Question: I am trying to using Axios function to upload an image to .
What I did is as following:
1. I created a storage account in Azure, then I Add CORS rule as following: CORS rule
2. I created a Blob with name user-pic.
3. I use Axios to make the request for me
'''
function upload(formData) {
//get the current date
var currentdate = new Date();
var Curr_date = currentdate.getDay + '-' + currentdate.getMonth + '-' + currentdate.getFullYear;
//Here I am trying to convert the image to binary encoding.
var data = btoa(formData);
//The image Url, [ below there is an example from where I take this url ].
const url = "https://XXXXXXX.blob.core.windows.net/XXXXXXXXXXXX";
//Headers are required for me, do I need to add all Headers in my code also in CORS of the storage account?
axios.put(url, data {
headers: {
"Access-Control-Allow-Origin" : "*",
'Access-Control-Allow-Methods': 'GET, POST, PATCH, PUT, DELETE, OPTIONS',
"Access-Control-Allow-Headers": "Origin, Content-Type, x-ms-*",
"Content-Type": "image/png",
"Content-Length": data.length, //here I am trying to get the size of image.
"x-ms-date": Curr_date,
"x-ms-version": sv,
"x-ms-blob-type": "BlockBlob",
}
})
.then ( response => { console.log(response); console.log('correct!!'); } )
.catch ( error => { console.log(error); console.log('error here!!'); });
}
'''
What I mean by the comments inside the code:
1. The image URL should be at the same format of this: Blob SAS Url
2. Is the format of Curr_date is correct to be accepted by x-ms-date header?
3. Is function btoa used to convert the image to binary encoding?
4. Should I add all headers in Axios into account storage CORS (in the header field)?
5. What is the correct method to get the size of the image? (.size function? actually, I am passing the formData after appending all images into it.
After running the program, in the console, I got two error messages:
How can I solve these problems?
I made these changes:
1. I change the CORS: CORS
2. I got this error msg: Error Msg
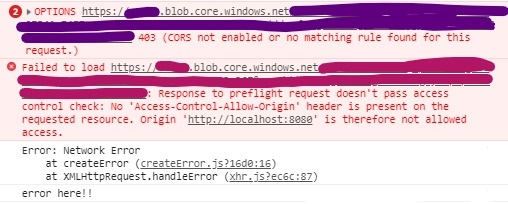
Answer: Your CORS rule defined for your Azure Storage is missing your <URL> origin.